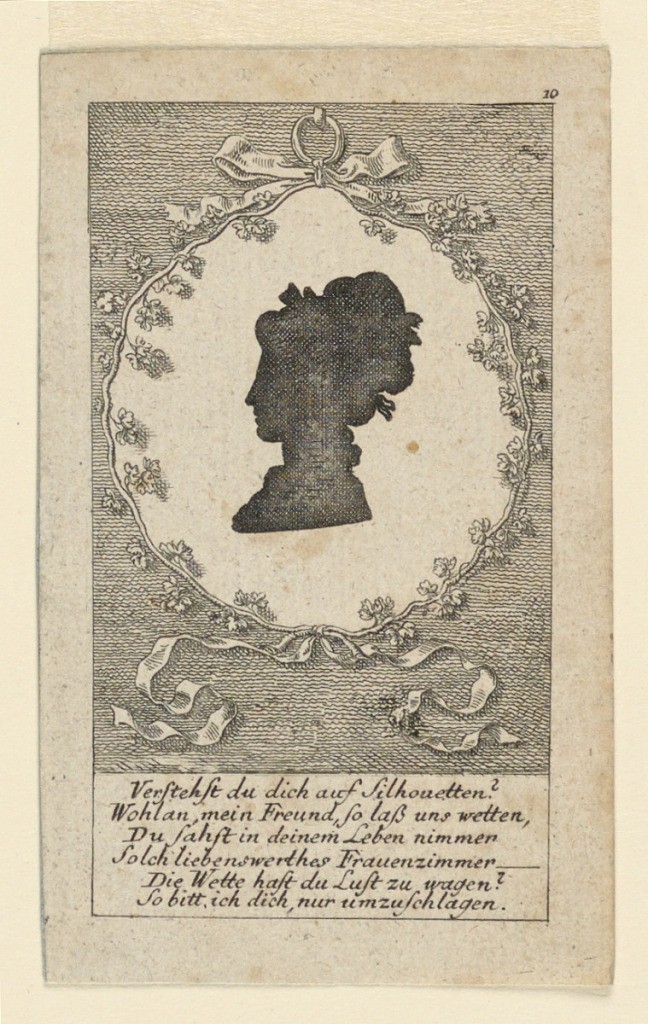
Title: Medallion with a Silhouetted Head of a Girl, Illustration for "Königl: Grosbrit [anische] Genealogischer Kalender auf das 1780 Jahr Lauenberg bey J.G. Berenberg"
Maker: Daniel Nikolaus Chodowiecki, German, 1726 - 1801
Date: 1779
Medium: Engraving and etching on paper
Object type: Print
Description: A medallion with the silhouette-like head is bordered by boughs and suspended from a ring. The poem refers to a here not understandable joke by directing one to turn the page.